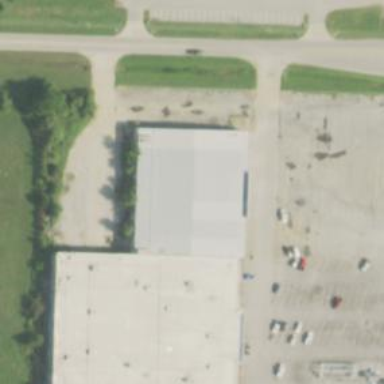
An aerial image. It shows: Retail building.